Question: Below is a Switch / Case statement that displays an error message when an email cannot be sent. For the most part, everything seems right, but when I place a 'UIAlertView' into the Switch Statement I get an error in Xcode:

'''
switch (result) {
case MFMailComposeResultCancelled:
NSLog(@"Result: Mail sending canceled");
break;
case MFMailComposeResultFailed:
NSLog(@"Result: Mail sending failed");
UIAlertView *message = [[UIAlertView alloc] initWithTitle:@"Sending Failed"
message:@"The email could not be sent."
delegate:nil
cancelButtonTitle:@"OK"
otherButtonTitles:nil];
[message show];
break;
default:
NSLog(@"Result: Mail not sent");
break;
}
'''
Why does it generate an error when I place code inside the 'case'?
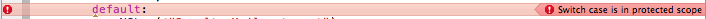
Answer: Put it in brackets:
'''
case MFMailComposeResultFailed: {
NSLog(@"Result: Mail sending failed");
UIAlertView *message = [[UIAlertView alloc] initWithTitle:@"Sending Failed"
message:@"The email could not be sent."
delegate:nil
cancelButtonTitle:@"OK"
otherButtonTitles:nil];
[message show];
break;
}
'''